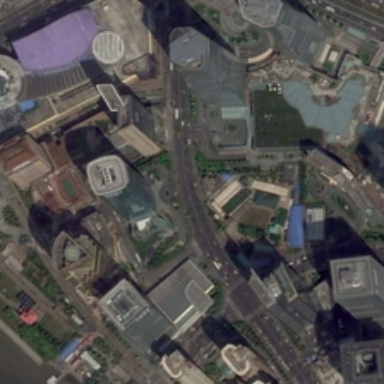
A number of buildings have been built on both sides of the road .